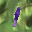
Label: 1